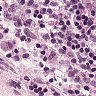
Metastatic tissue present: yes